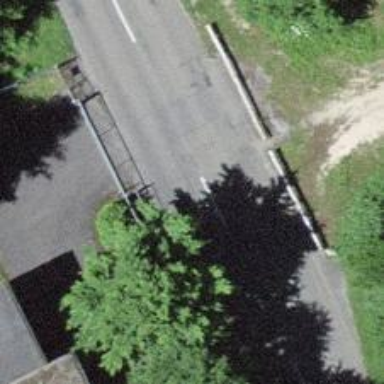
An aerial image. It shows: Secondary road with asphalt surface.